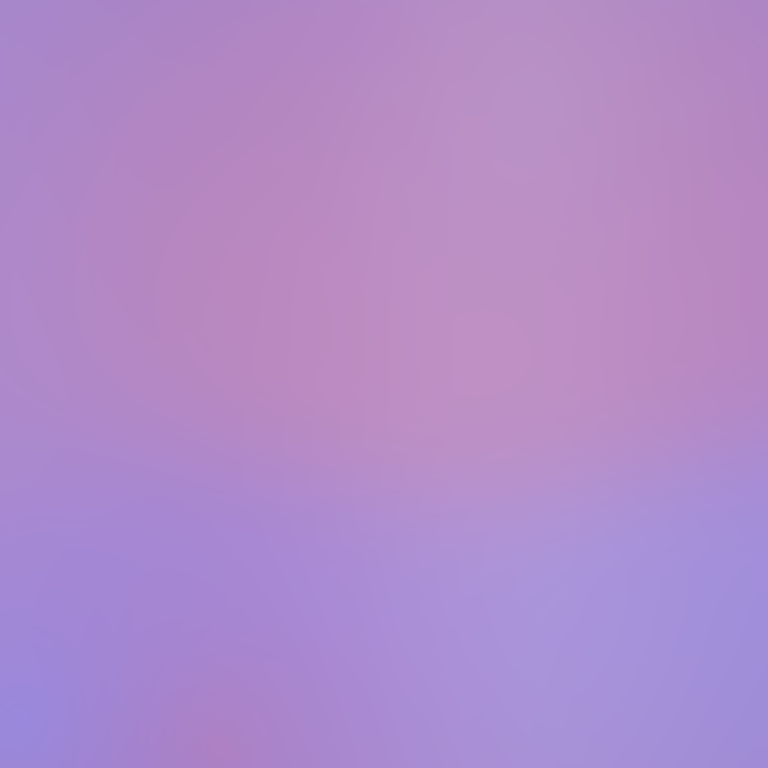
Abstract light effect, smooth gradient from soft lavender to gentle pink, serene atmosphere, diffuse glow, no room, no furniture, no objects.